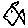
Label: fish